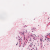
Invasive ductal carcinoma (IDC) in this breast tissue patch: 0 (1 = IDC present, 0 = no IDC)